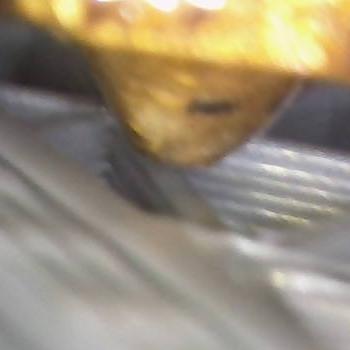
Flow rate: 37%